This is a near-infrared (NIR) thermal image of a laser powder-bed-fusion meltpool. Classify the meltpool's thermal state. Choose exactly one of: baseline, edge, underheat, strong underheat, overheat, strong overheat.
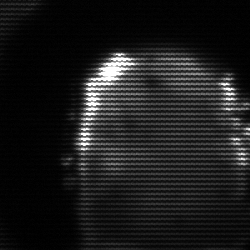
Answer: baseline